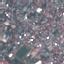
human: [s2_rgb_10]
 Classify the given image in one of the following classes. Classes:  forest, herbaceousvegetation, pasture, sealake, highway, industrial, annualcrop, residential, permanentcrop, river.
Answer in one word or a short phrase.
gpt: Residential